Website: crate-barrel
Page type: address-validator
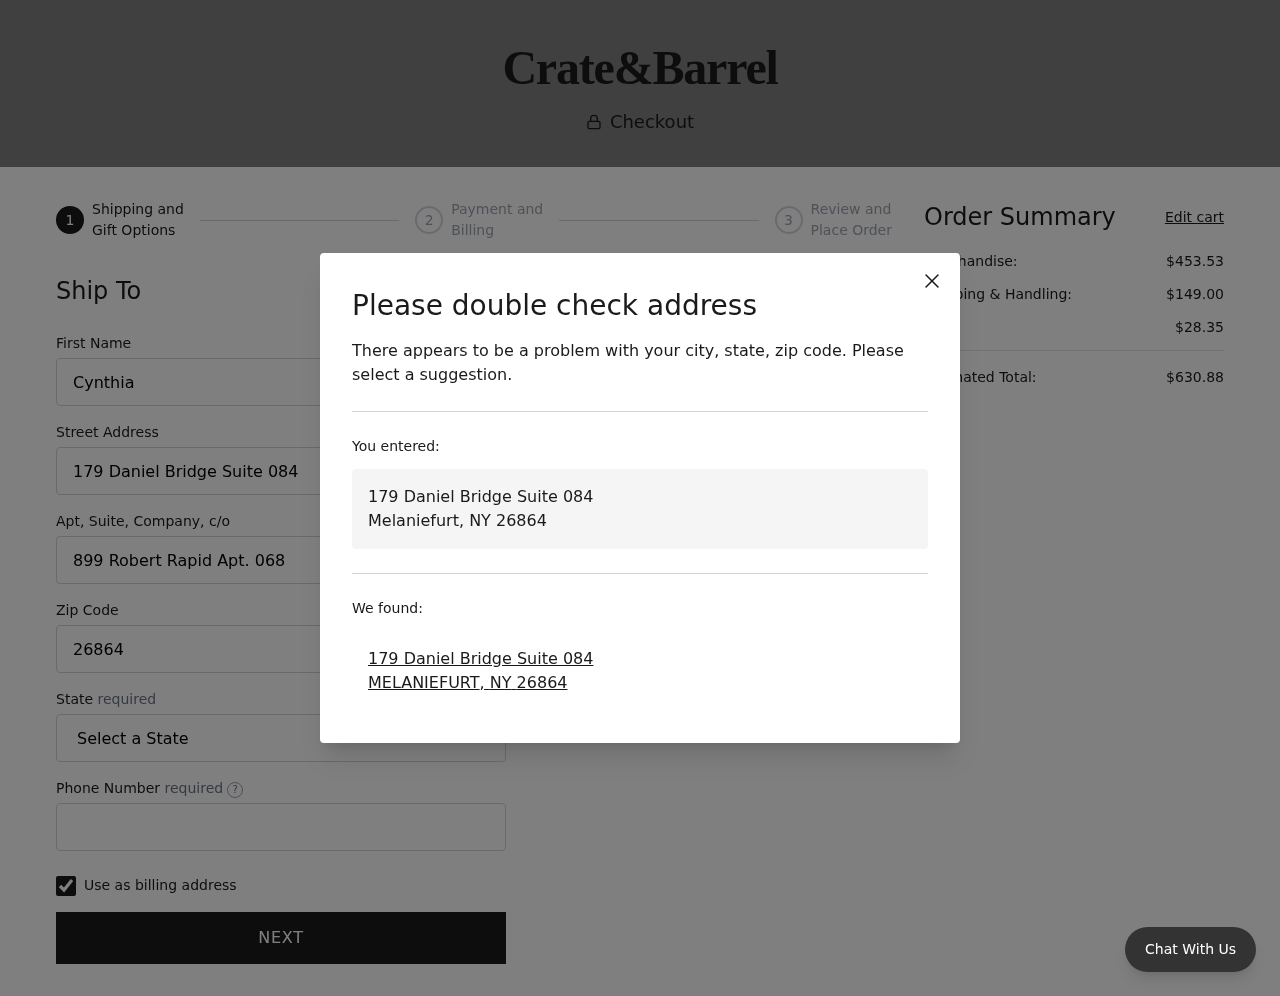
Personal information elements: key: PII_CITY
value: Melaniefurt
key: PII_CITY
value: MELANIEFURT
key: PII_FIRSTNAME
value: Cynthia
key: PII_PHONE
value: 6142057120
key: PII_POSTCODE
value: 26864
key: PII_STATE
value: New York
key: PII_STATE_ABBR
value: NY
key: PII_STREET
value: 179 Daniel Bridge Suite 084
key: PII_STREET2
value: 899 Robert Rapid Apt. 068
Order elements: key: ORDER_SUBTOTAL
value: $453.53
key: ORDER_SHIPPING_COST
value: $149.00
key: ORDER_TAX
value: $28.35
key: ORDER_TOTAL
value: $630.88